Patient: sex F, age 72
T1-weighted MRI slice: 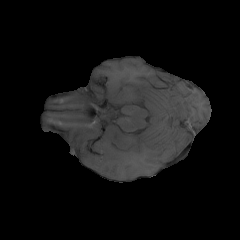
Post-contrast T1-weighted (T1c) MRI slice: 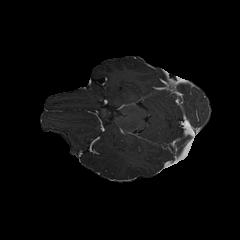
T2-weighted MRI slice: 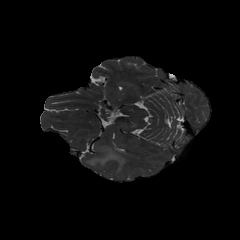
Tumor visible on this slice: yes
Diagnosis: Glioblastoma, IDH-wildtype
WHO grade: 4